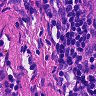
Metastatic tissue present: no